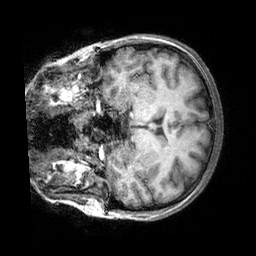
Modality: T1w
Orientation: coronal
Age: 18
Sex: female
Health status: healthy
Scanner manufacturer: siemens
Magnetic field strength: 3 T
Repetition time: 2.3 s
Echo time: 0.00303 s